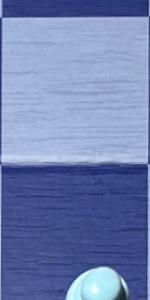
Label: Empty